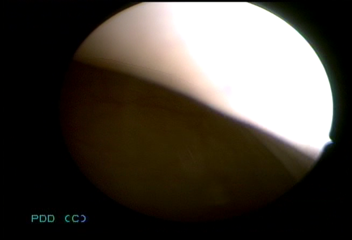
Modality: WLC
Class: Normal mucosa
Bladder cancer association: No